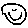
Label: smiley face